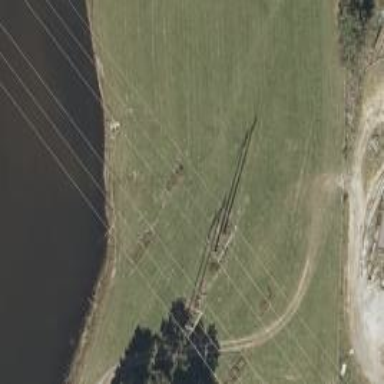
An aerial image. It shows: H-frame designed tower for power lines.